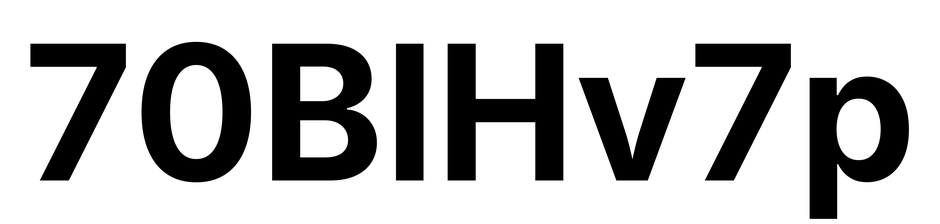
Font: Inter_Bold